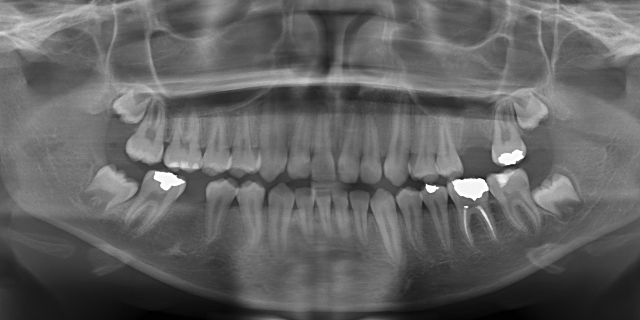
adult